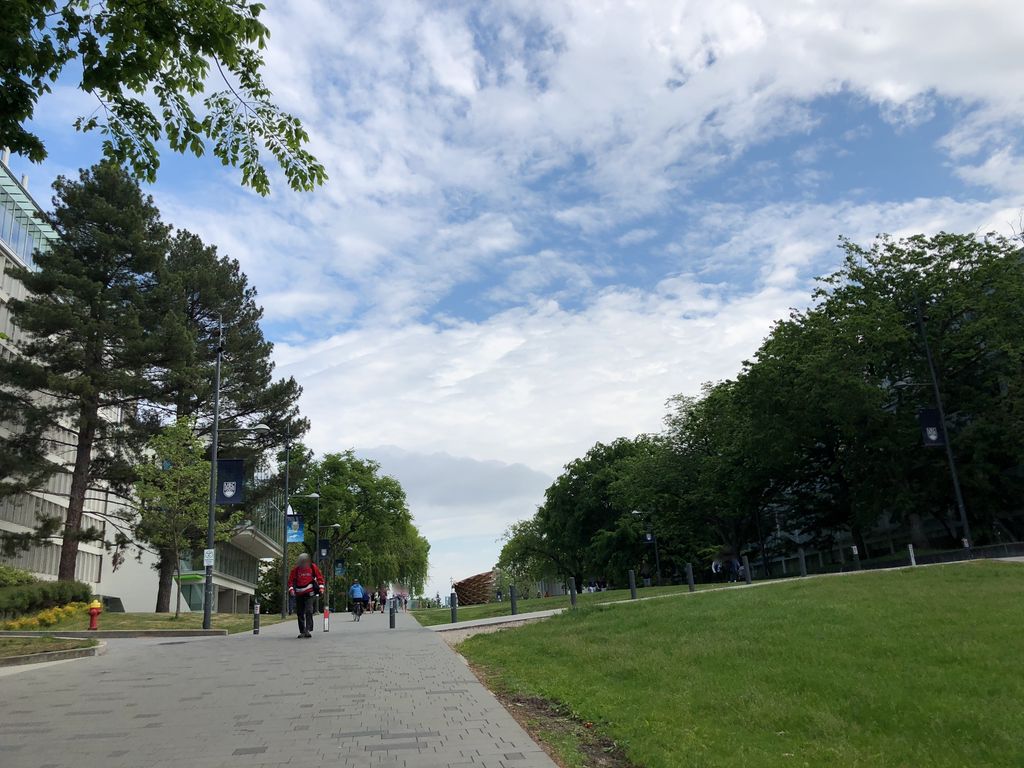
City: vancouver